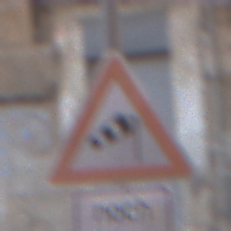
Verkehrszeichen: SeitenwindVonRechts
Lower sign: LaengeEinerStrecke4
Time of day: MorningAfternoon
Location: Outdoor (Urban)
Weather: PartlyCloudy
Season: NotSpecified
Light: Natural